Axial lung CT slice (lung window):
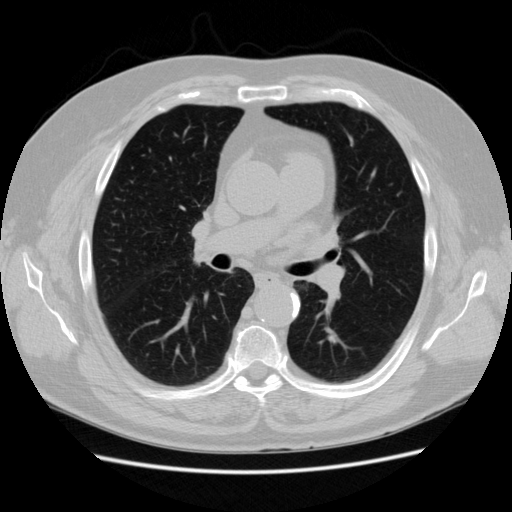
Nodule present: no